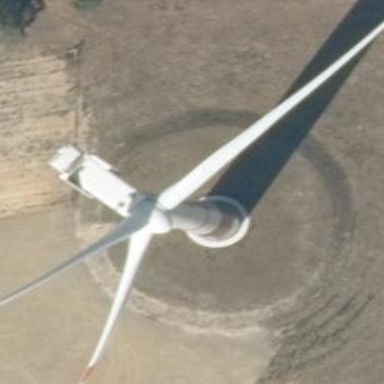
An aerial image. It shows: Wind power generator employing wind turbines.